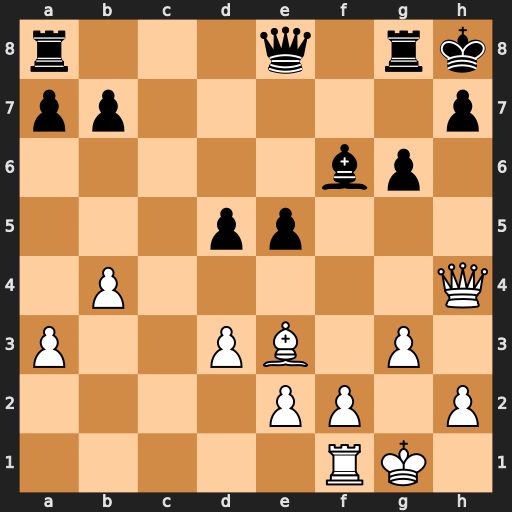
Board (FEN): r3q1rk/pp5p/5bp1/3pp3/1P5Q/P2PB1P1/4PP1P/5RK1
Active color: w
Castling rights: -
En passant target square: -
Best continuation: Qxf6+ Rg7 Bh6